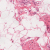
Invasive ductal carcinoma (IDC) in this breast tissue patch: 0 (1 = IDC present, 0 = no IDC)